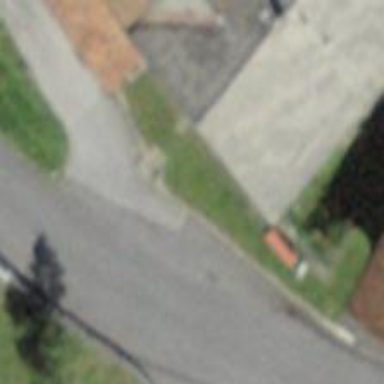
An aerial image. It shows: Bus stop with platform for public transport.